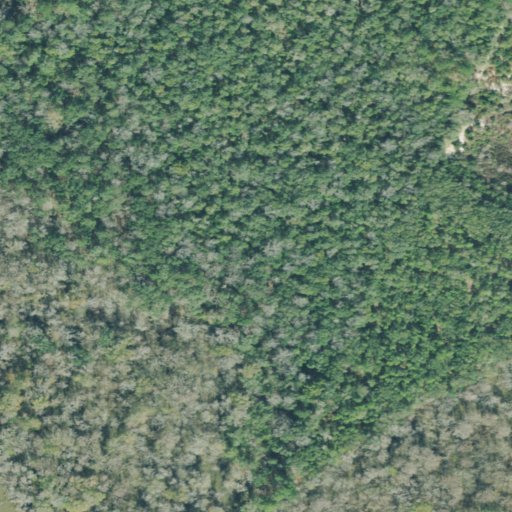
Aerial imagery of island in Georgia named Shoe Island containing woody wetlands, evergreen forest, open development, and herbaceous wetlands